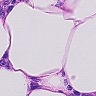
Metastatic tissue present: no